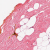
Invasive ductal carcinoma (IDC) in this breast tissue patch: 0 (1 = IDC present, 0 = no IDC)